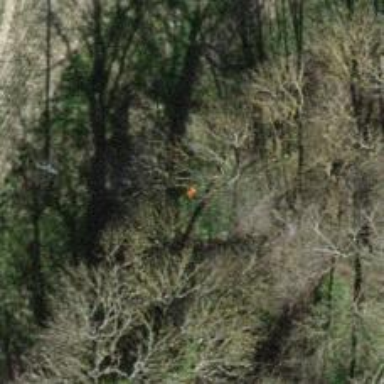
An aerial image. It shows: Pole supporting roof covering pipeline marker.